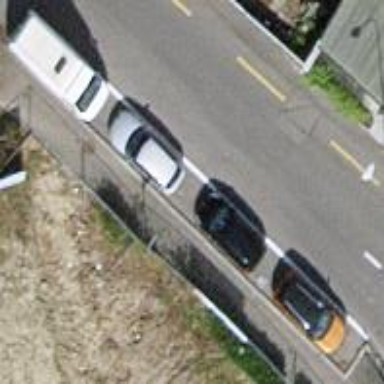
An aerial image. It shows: Street-side parking area with parallel orientation on asphalt surface.